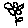
Label: flower